Question: I'd like to let the users of my app the possibility to choose a fragment of a video (before editing it). I'd like to build a similar activity that WhatsApp has, in order to cut a video before editing it:

But I don't know how to adapt the progressbar view in order to have two differents points in the time to get the desired segment of video.
Any idea? Thanks!!
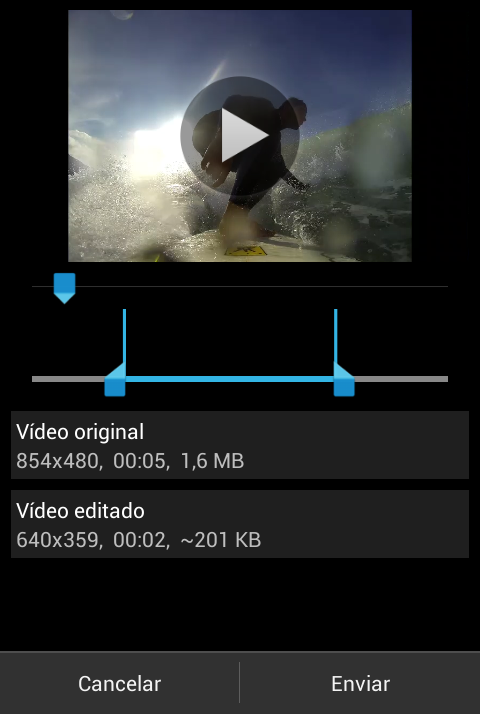
Answer: Take a look at this, might be what you are looking for:
<URL>